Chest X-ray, PA view. Patient: 57 years old, sex M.
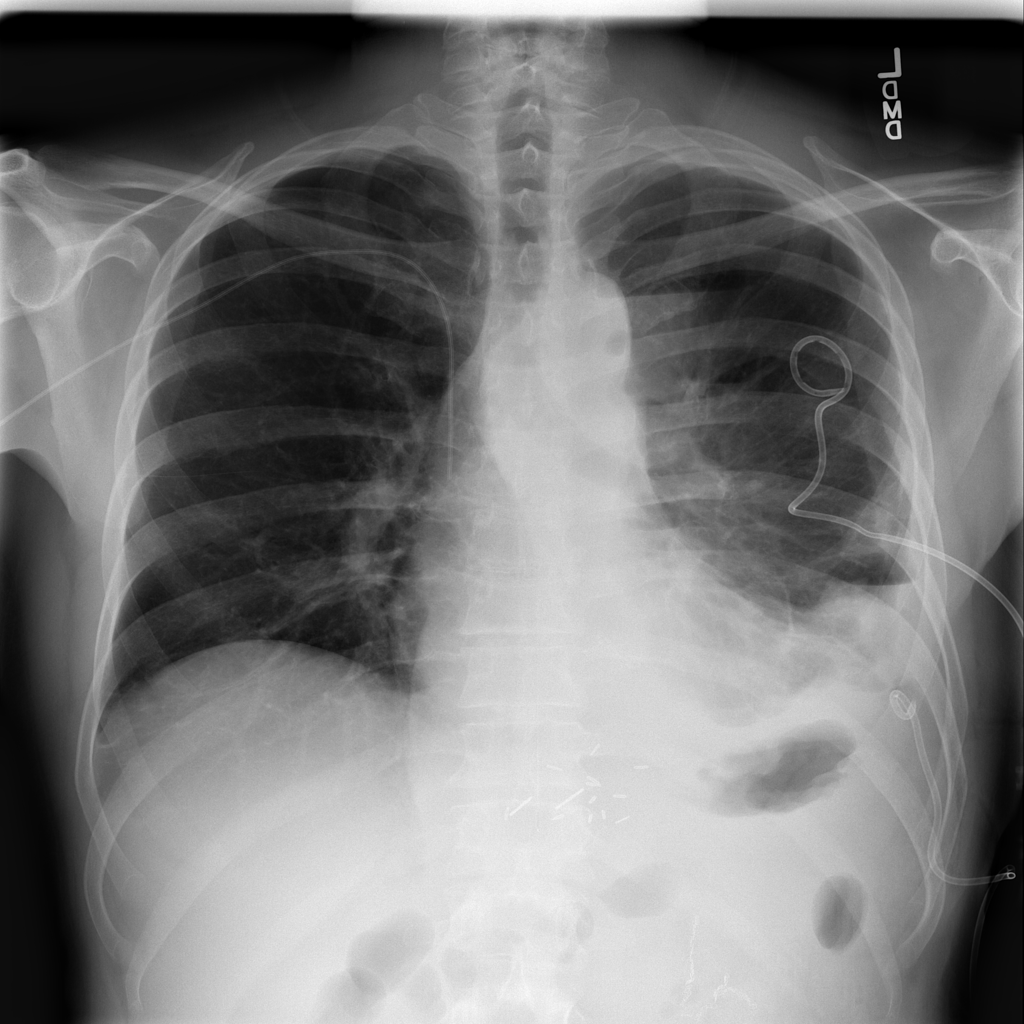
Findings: Effusion